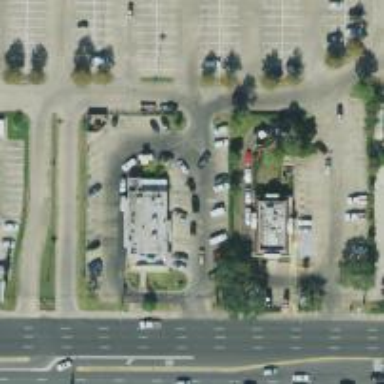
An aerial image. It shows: Parking space.